Question: I'm working on a simple hospital appointment system. My comboboxes are dependant one to another.
.
The issue is when I click the City combobox and select a city, it enters the county actionListener too. Why?
'''
private void initialize() {
City cities = new City();
Hospital hospitals = new Hospital();
frame = new JFrame();
frame.setBounds(100, 100, 450, 300);
frame.setDefaultCloseOperation(JFrame.EXIT_ON_CLOSE);
frame.getContentPane().setLayout(null);
JLabel lblCity = new JLabel("City");
lblCity.setBounds(25, 25, 25, 14);
frame.getContentPane().add(lblCity);
JComboBox<String> cityBox = new JComboBox<String>(); // CITY
JComboBox<String> hospitalBox = new JComboBox();
hospitalBox.setBounds(99, 141, 265, 22);
frame.getContentPane().add(hospitalBox);
JComboBox<String> comboClinic = new JComboBox<String>(); // CLINIC
comboClinic.setEditable(true);
comboClinic.setBounds(99, 101, 265, 22);
frame.getContentPane().add(comboClinic); // CLINIC
JComboBox<String> countyBox = new JComboBox<String>(); // COUNTY
countyBox.addActionListener(new ActionListener() {
public void actionPerformed(ActionEvent e) {
// do something
});
countyBox.setEditable(true);
countyBox.setBounds(99, 61, 265, 22);
frame.getContentPane().add(countyBox); // COUNTY
cityBox.setEditable(true); // CITY
cityBox.addItem("Istanbul");
cityBox.addItem("Ankara");
cityBox.addItem("Izmir");
cityBox.addActionListener(new ActionListener() {
public void actionPerformed(ActionEvent e) {
if (cityBox.getSelectedItem().equals("Istanbul")) {
countyBox.removeAllItems(); hospitalBox.removeAllItems();
String istanbul[] = cities.getIstanbul();
countyBox.setSelectedItem("Select county");
for (int i = 0; i < istanbul.length; i++) countyBox.addItem(istanbul[i]);
comboClinic.setSelectedItem("Select clinic");
}
else if(cityBox.getSelectedItem().equals("Ankara")) {
countyBox.removeAllItems(); hospitalBox.removeAllItems();
String ankara[] = cities.getAnkara();
countyBox.setSelectedItem("Select county");
for (int i = 0; i < ankara.length; i++) countyBox.addItem(ankara[i]);
comboClinic.setSelectedItem("Select clinic");
}
else if(cityBox.getSelectedItem().equals("Izmir")) {
countyBox.removeAllItems(); hospitalBox.removeAllItems();
String izmir[] = cities.getIzmir();
countyBox.setSelectedItem("Select county");
for (int i = 0; i < izmir.length; i++) countyBox.addItem(izmir[i]);
comboClinic.setSelectedItem("Select clinic");
}
}
});
cityBox.setSelectedItem("Select City");
cityBox.setBounds(99, 21, 265, 22);
frame.getContentPane().add(cityBox); // CITY
'''
as you can see there when i select a city, it arranges the cities counties but it also enters the county actionListener too
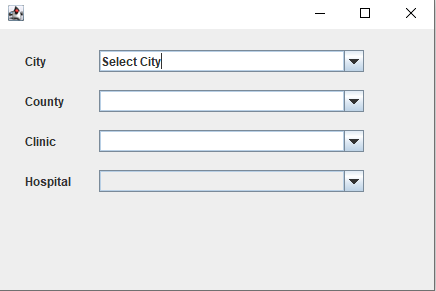
Answer: Within your event-handling block, you make the following call:
'''
countyBox.setSelectedItem("Select county");
'''
Per the javadoc on JComboBox
> ActionListeners added to the combo box will be notified with an ActionEvent when this method is called.
Thus, you the 'ActionListener' you have added to the 'countyBox' is responding.